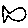
Label: fish